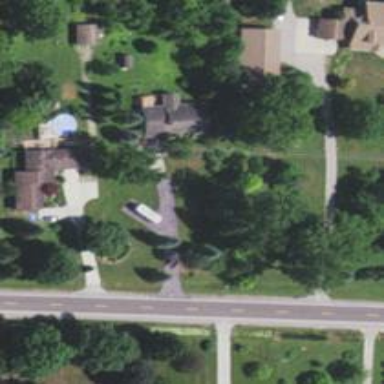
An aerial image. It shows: Driveway leading to service road.